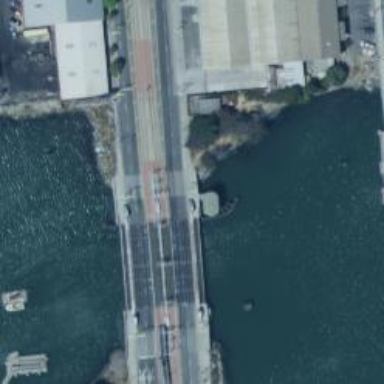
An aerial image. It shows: Movable footway bridge.